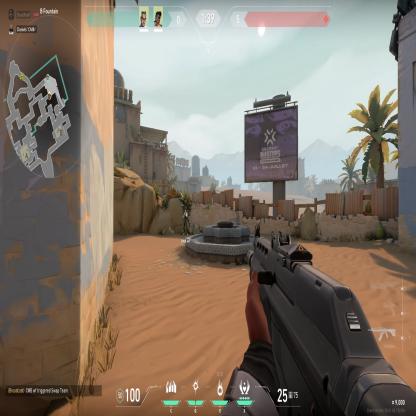
Label: teammate